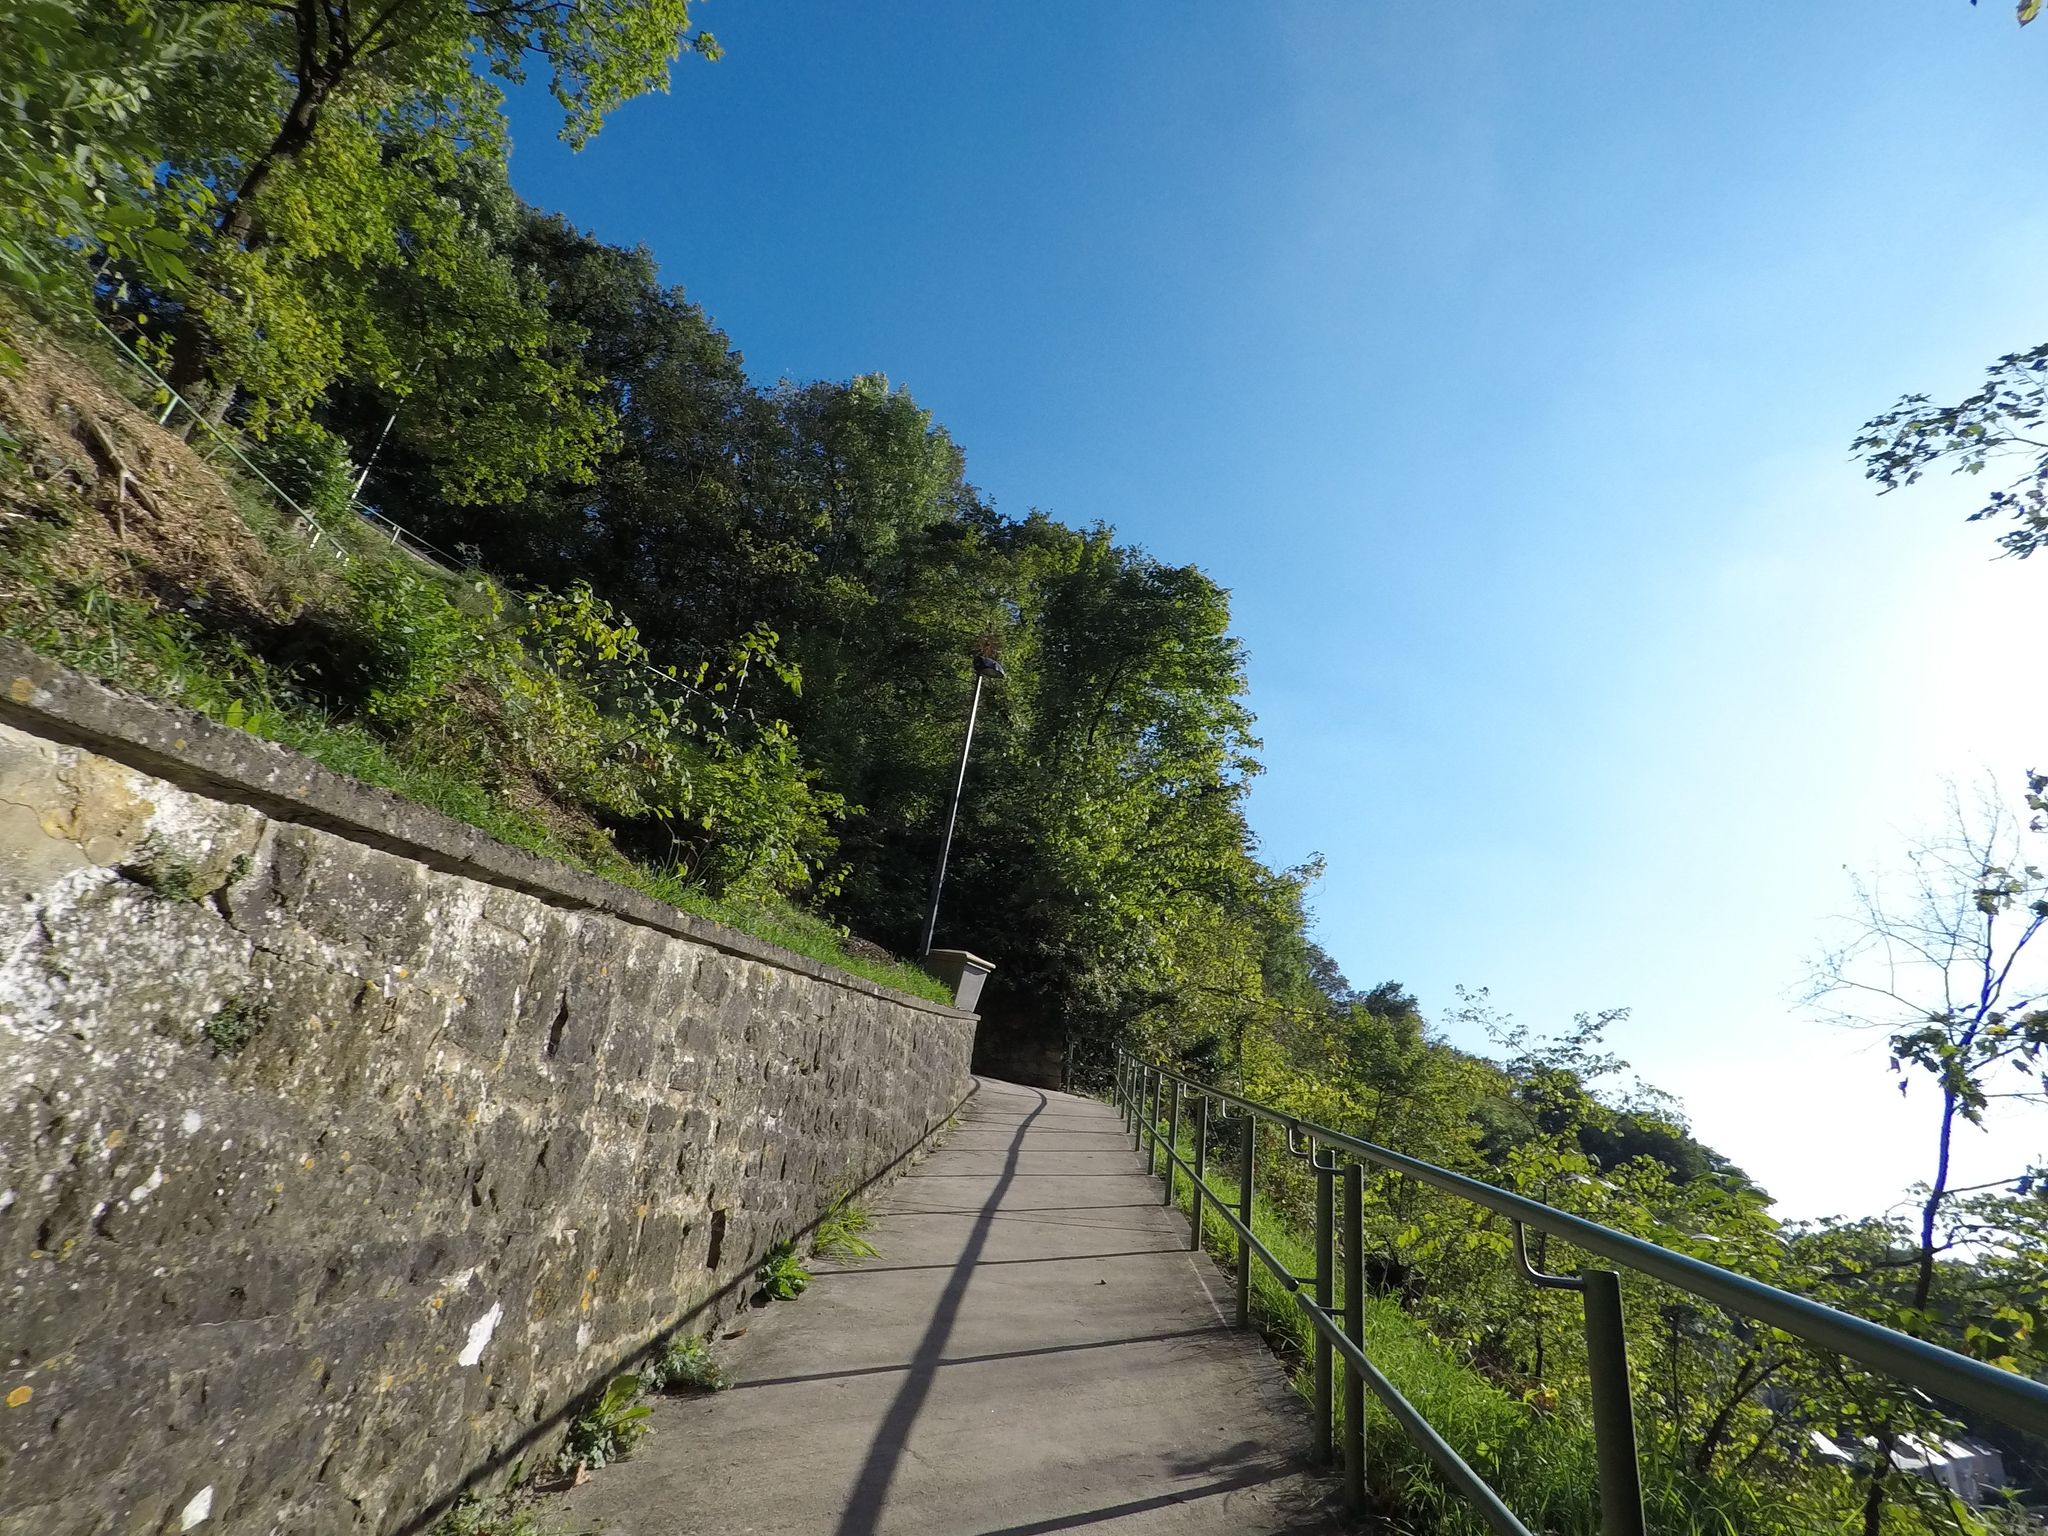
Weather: clear
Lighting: day
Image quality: good
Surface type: walking surface
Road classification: unclassified, footway
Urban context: urban centre
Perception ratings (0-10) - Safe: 2.41, Lively: 1.8, Beautiful: 9.09, Boring: 5.2, Depressing: 6.62, Wealthy: 4.75